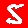
Digit: 5